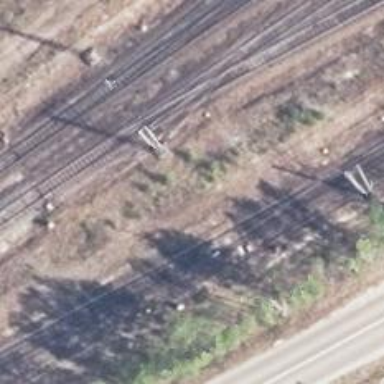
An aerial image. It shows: Railway switch.